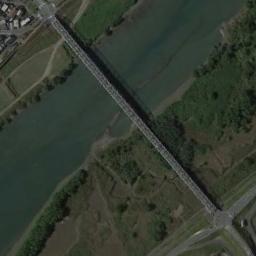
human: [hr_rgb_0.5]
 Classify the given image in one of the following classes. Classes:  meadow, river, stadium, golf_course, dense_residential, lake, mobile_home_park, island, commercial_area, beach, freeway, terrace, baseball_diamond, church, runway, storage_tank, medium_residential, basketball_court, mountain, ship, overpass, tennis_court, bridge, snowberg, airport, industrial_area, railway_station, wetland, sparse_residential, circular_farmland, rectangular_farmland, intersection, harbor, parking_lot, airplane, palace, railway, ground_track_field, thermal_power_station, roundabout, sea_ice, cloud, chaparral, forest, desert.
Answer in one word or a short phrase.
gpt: bridge